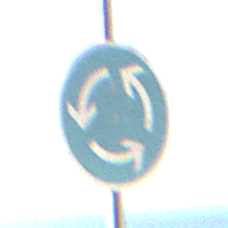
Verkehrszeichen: Kreisverkehr
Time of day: MorningAfternoon
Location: Outdoor (Urban)
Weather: Clear
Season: NotSpecified
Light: Natural